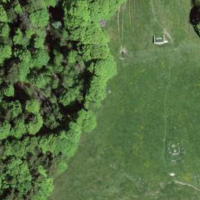
EUNIS habitat code: 44
Species observed at this site:
Aglais urticae